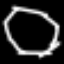
Label: octagon